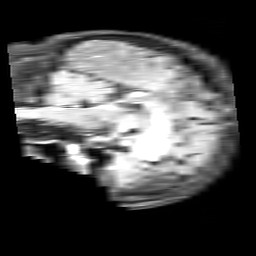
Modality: FLAIR
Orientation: sagittal
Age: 57
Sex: female
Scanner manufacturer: philips
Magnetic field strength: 3 T
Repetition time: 11 s
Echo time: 0.125 s